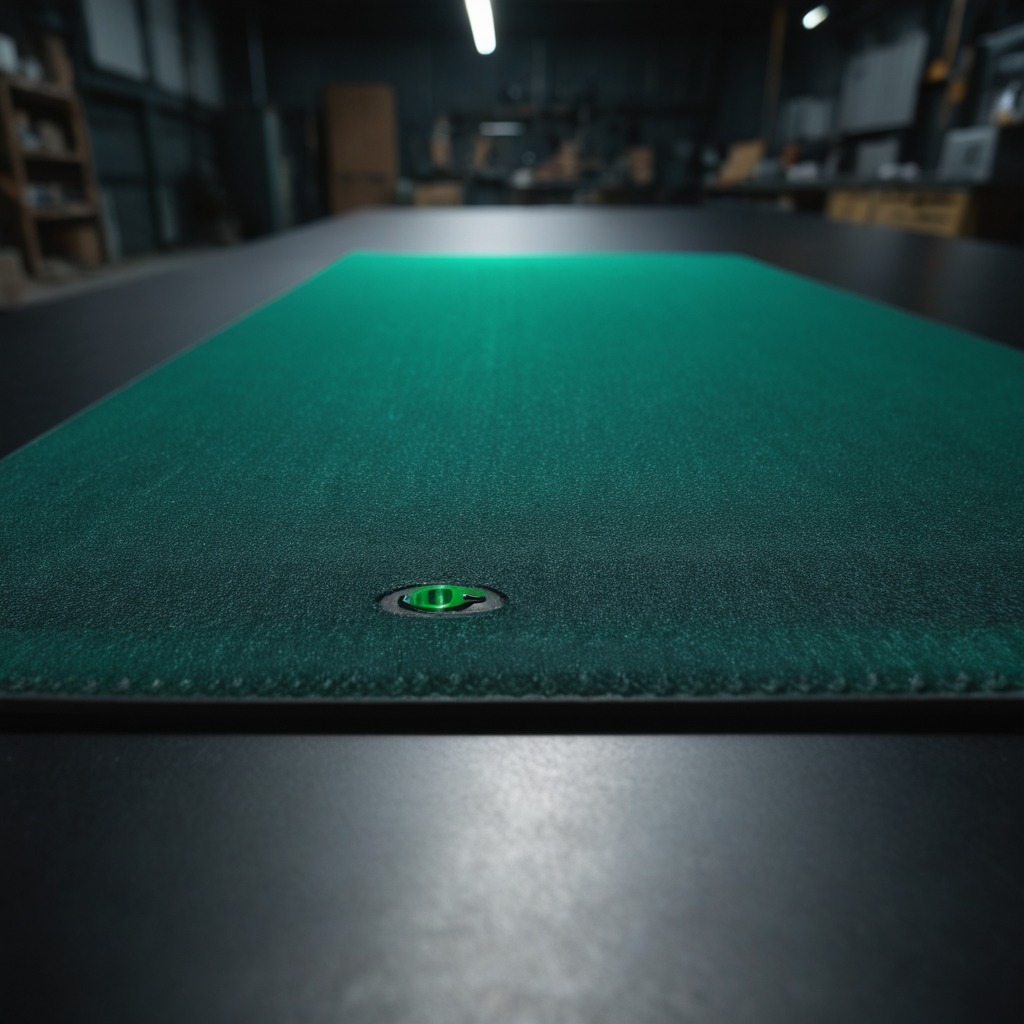
A utility knife lies on the green rubber mat.